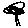
Label: tree